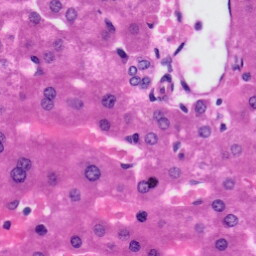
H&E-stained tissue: Liver